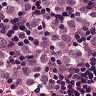
Metastatic tissue present: yes